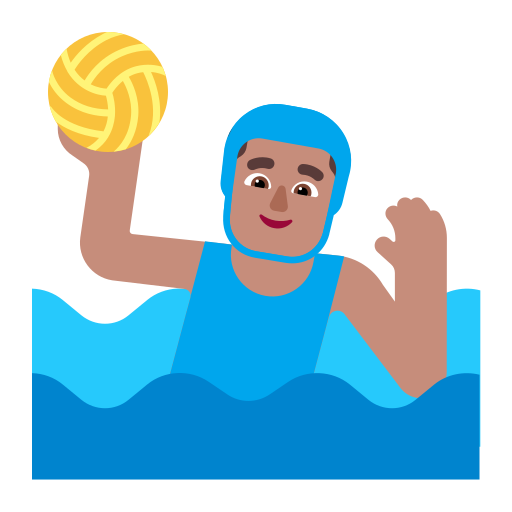
man playing water polo flat